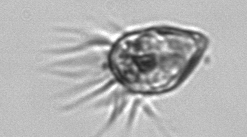
Label: Strombidium_morphotype1